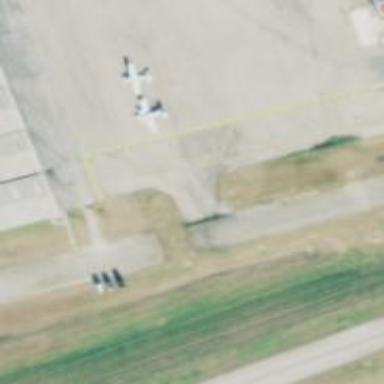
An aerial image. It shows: View of taxiway at the airport.